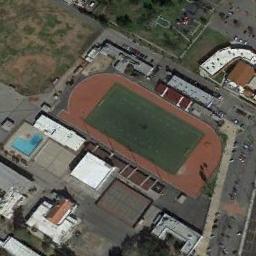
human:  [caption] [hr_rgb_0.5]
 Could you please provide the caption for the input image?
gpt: The track and field is built in the middle of the residential area, Next to the bare lawn and parking lot .

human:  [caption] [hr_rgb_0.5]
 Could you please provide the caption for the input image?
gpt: The oval track has a small rectangular green space .

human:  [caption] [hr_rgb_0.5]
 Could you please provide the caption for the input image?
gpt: There are many buildings next to the ground track field .

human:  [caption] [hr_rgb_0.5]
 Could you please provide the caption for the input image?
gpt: The ground track field is surrounded by some buildings and a clearing is next to the ground track field .

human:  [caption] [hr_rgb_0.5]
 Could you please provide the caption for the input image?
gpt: There are some buildings around the ground track field with a red track .